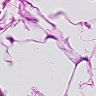
Metastatic tissue present: no